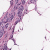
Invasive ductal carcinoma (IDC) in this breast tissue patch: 1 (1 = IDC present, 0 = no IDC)